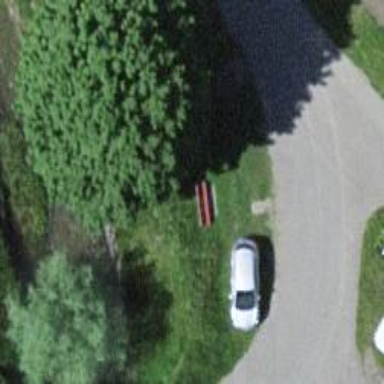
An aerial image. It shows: Bench.